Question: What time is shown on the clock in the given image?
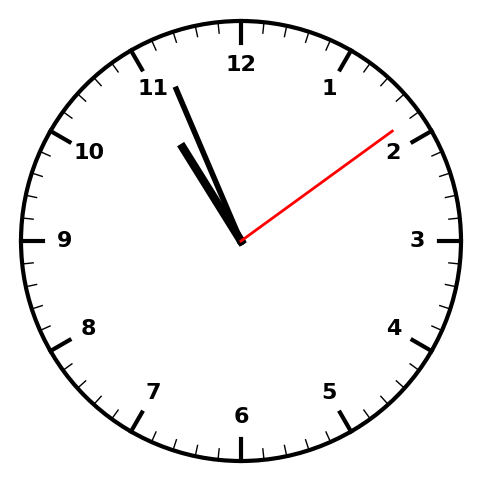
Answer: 10:56:09